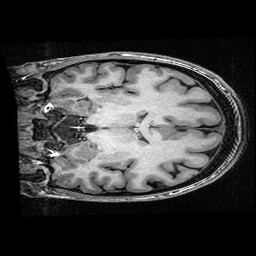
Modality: T1w
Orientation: coronal
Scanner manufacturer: ge
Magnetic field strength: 3 T
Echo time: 0.00318 s